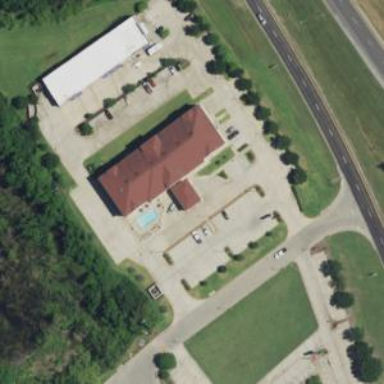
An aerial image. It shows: Hotel building.